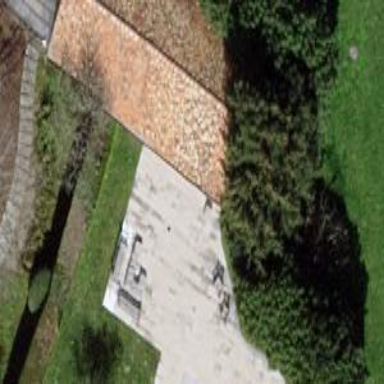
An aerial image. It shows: View of roof of building.